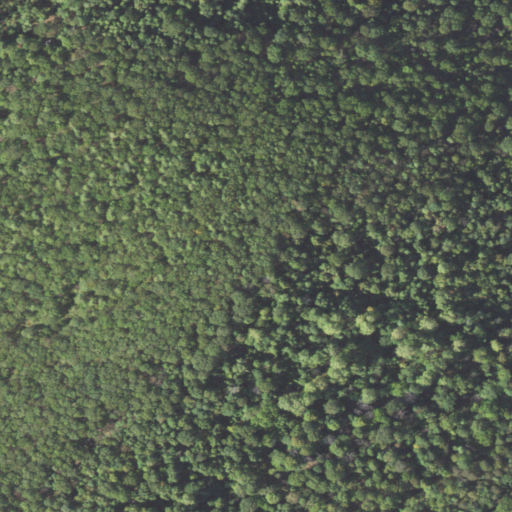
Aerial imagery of mountain in Pennsylvania named Rickard Mountain containing only deciduous forest